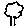
Label: tree